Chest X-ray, AP view. Patient: 48 years old, sex F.
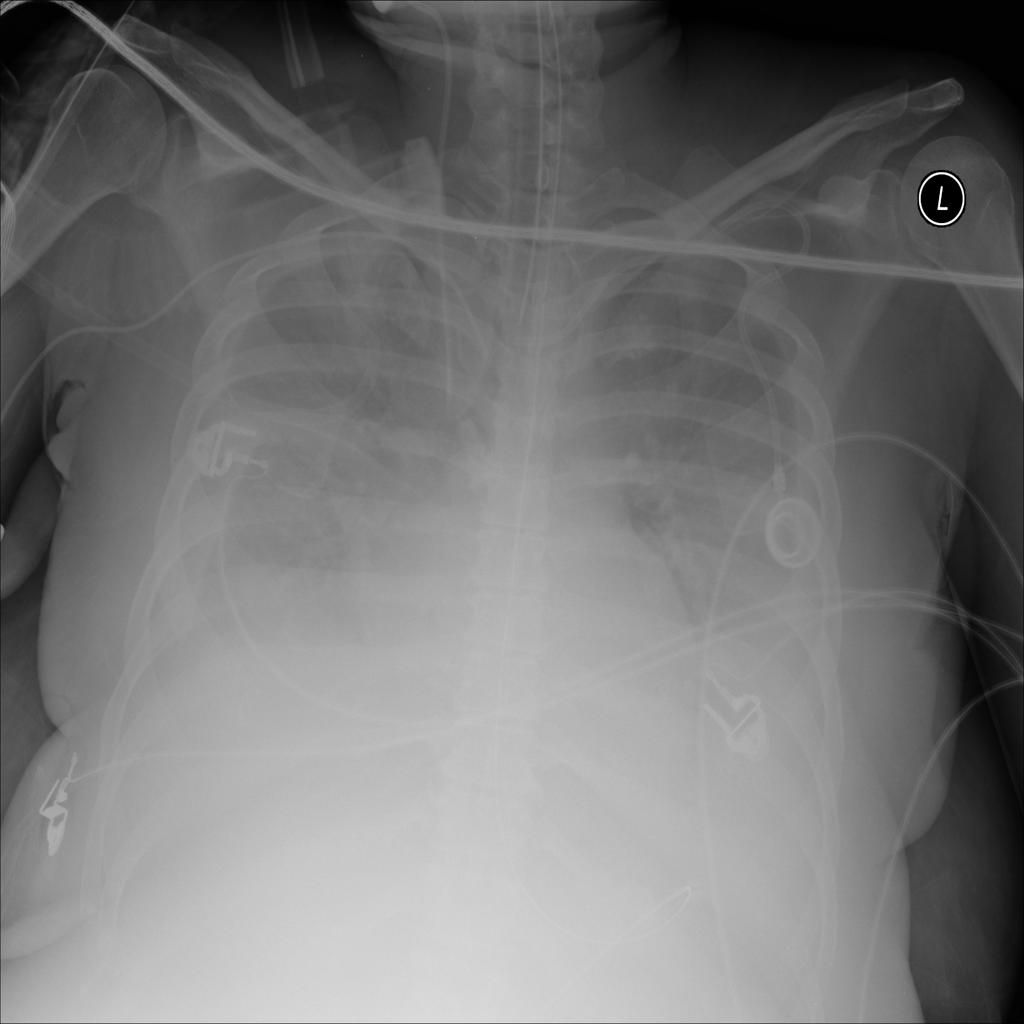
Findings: Effusion